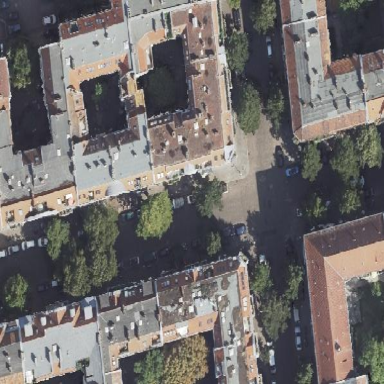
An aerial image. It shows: Residential building with double saltbox roof shape.